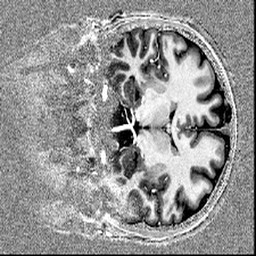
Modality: T1w
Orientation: coronal
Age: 25
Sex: male